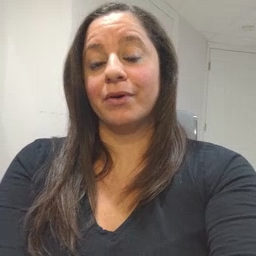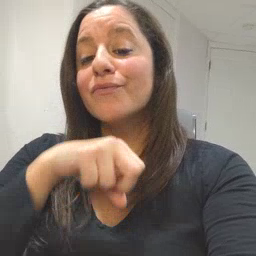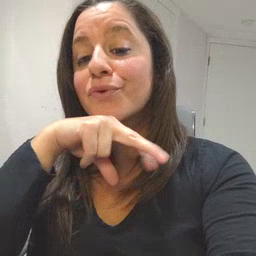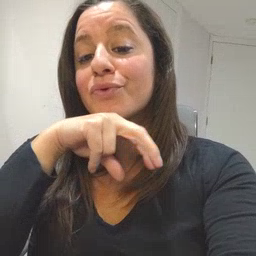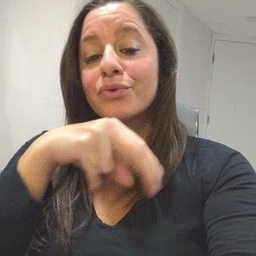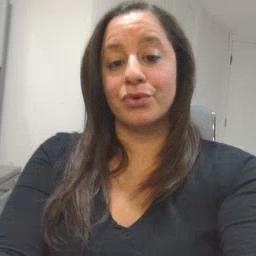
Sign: frog